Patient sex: M
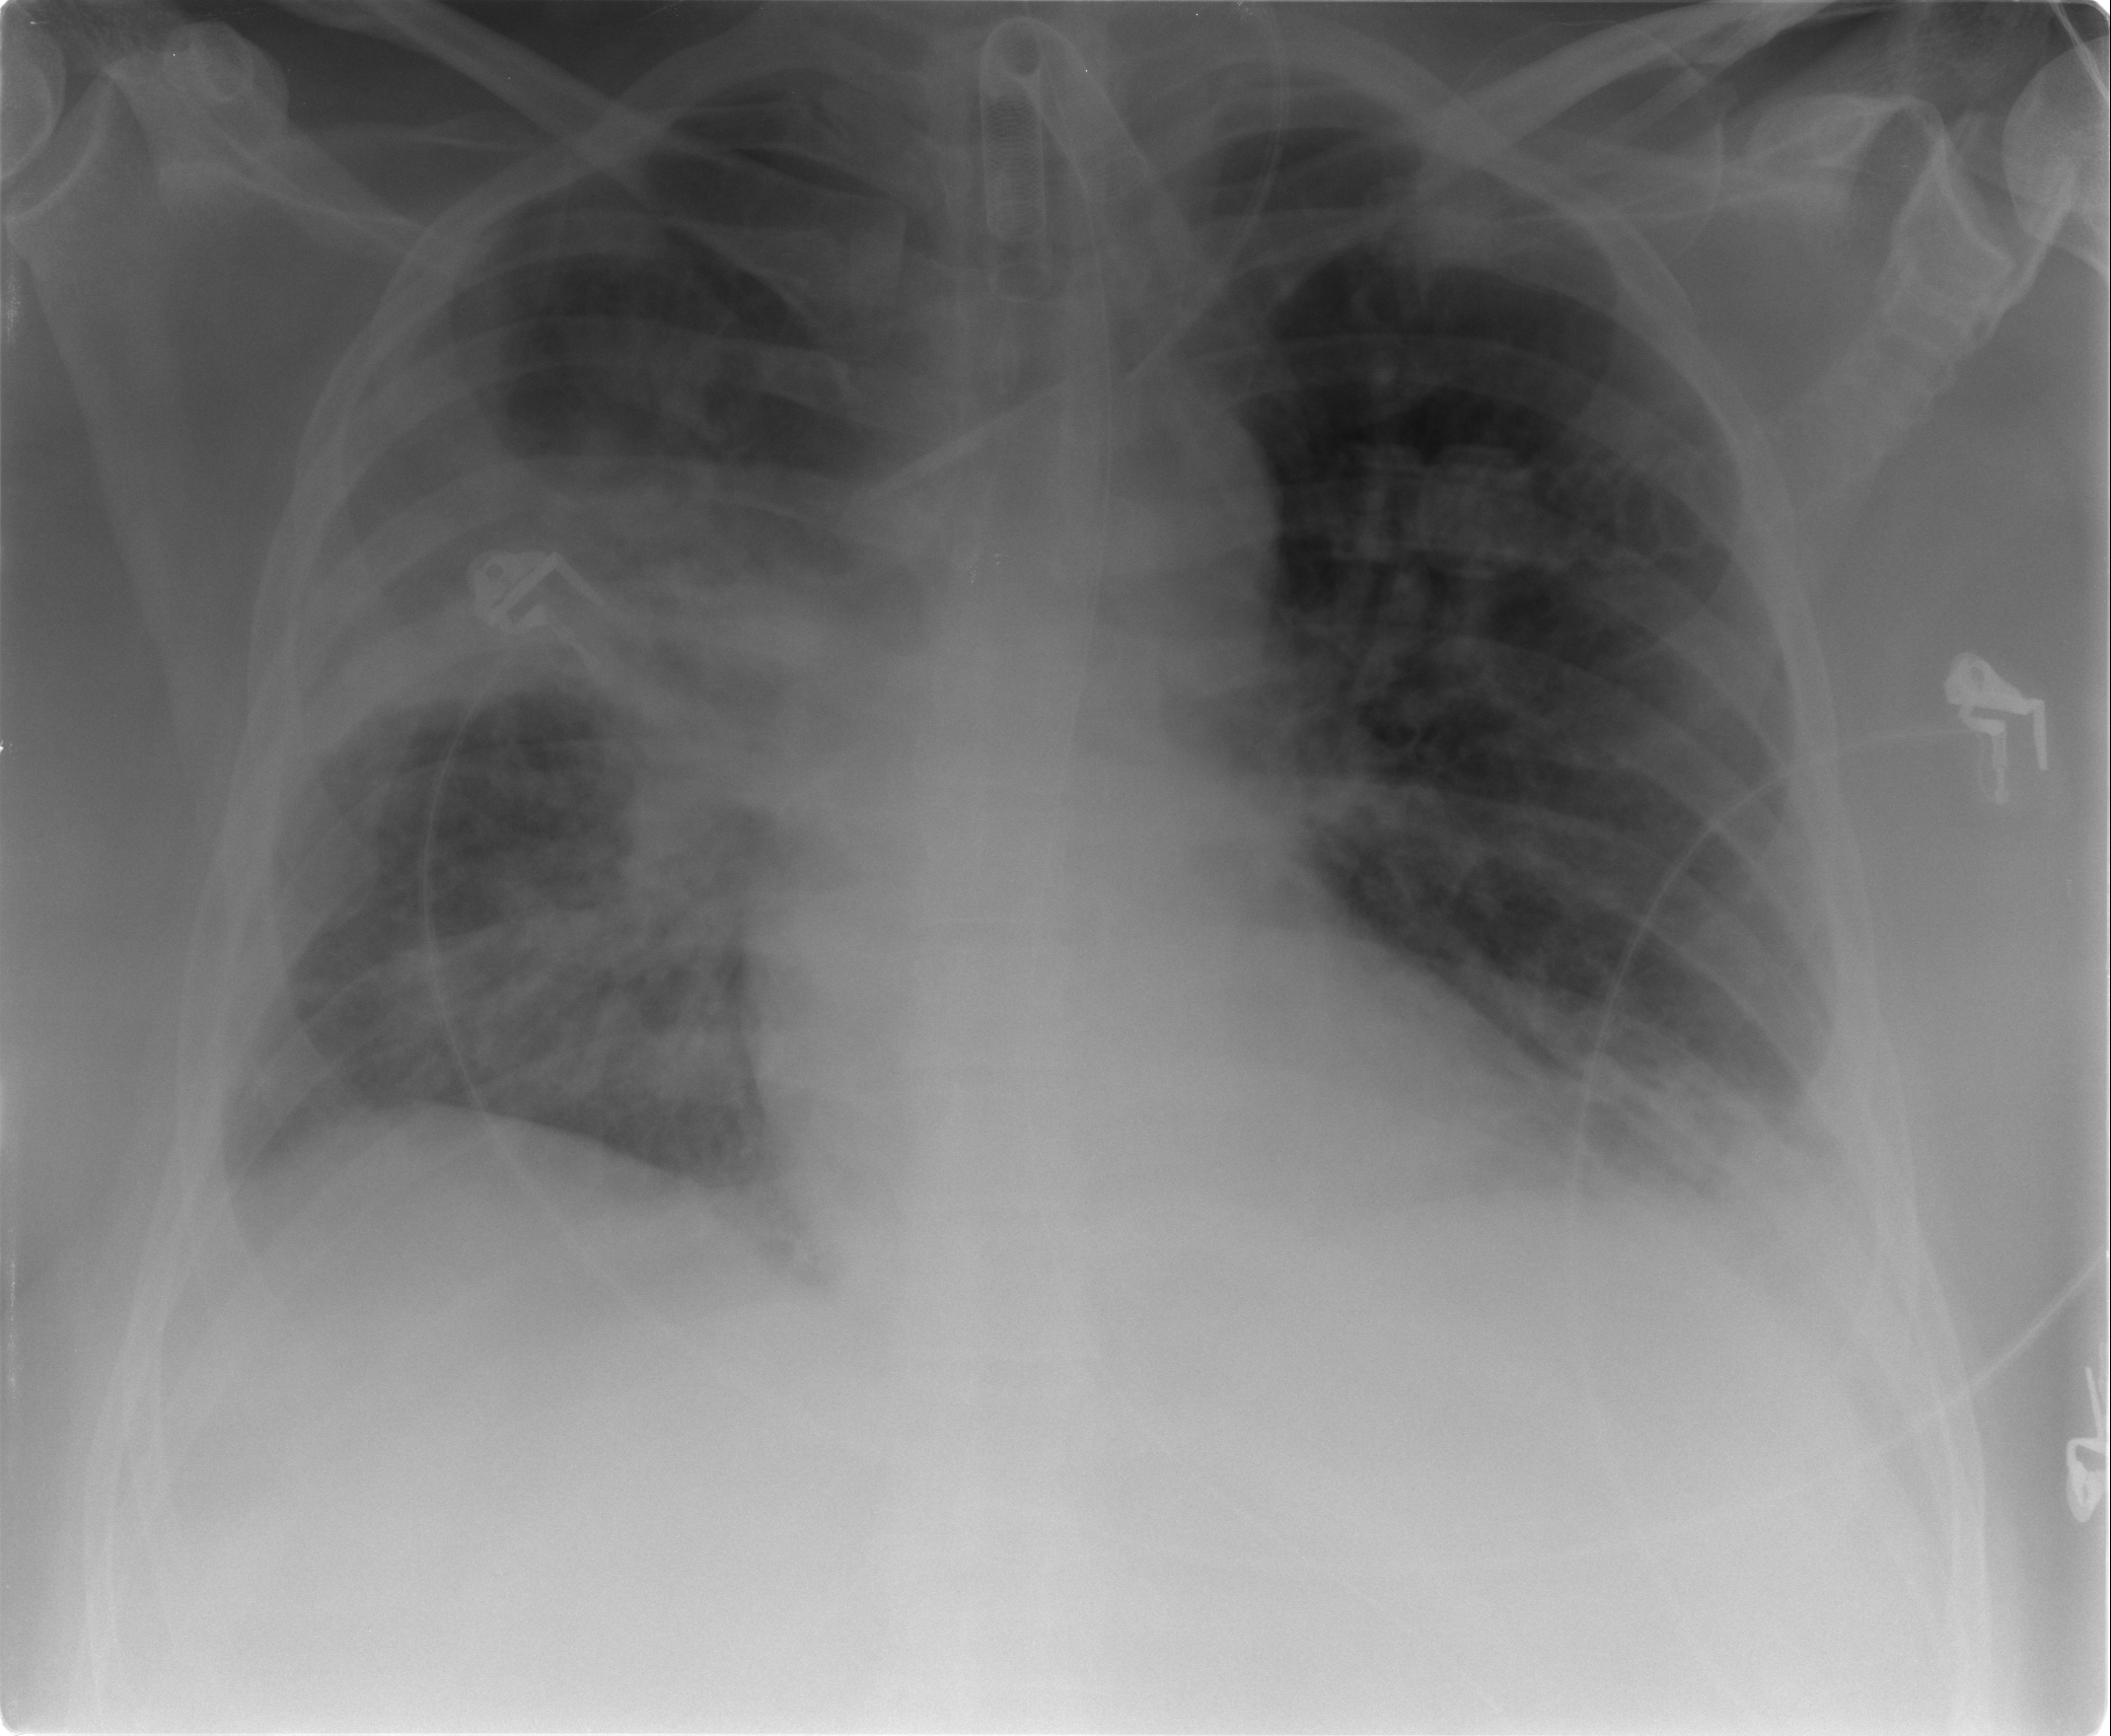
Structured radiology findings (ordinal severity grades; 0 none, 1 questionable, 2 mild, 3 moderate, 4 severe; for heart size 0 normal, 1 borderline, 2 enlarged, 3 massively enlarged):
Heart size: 0
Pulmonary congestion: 1
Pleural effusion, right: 2
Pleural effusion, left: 2
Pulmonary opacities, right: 3
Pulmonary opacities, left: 2
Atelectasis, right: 3
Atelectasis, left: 2